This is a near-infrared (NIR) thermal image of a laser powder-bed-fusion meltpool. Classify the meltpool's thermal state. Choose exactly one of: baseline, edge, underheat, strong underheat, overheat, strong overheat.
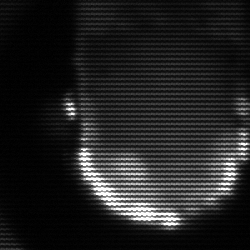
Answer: baseline